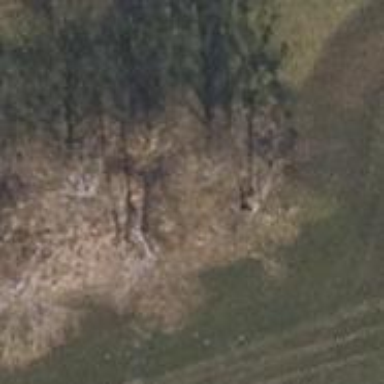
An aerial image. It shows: Row of trees in natural setting.